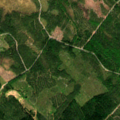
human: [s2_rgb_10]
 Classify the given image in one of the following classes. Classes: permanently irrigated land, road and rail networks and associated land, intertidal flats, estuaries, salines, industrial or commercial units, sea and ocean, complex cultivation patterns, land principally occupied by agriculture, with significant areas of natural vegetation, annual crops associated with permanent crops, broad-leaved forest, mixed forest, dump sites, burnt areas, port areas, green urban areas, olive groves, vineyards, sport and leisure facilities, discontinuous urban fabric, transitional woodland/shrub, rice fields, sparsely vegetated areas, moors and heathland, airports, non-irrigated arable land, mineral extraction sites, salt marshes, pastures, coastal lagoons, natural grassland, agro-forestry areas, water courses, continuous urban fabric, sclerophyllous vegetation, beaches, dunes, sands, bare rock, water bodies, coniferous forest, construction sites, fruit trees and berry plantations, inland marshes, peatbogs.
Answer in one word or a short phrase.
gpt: coniferous forest, mixed forest, transitional woodland/shrub